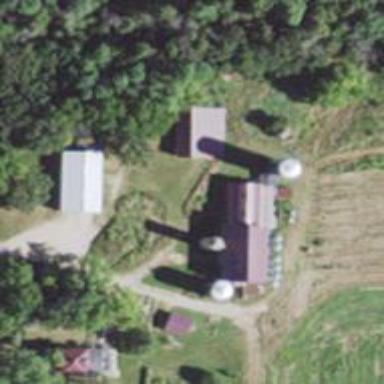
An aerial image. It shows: Silo.